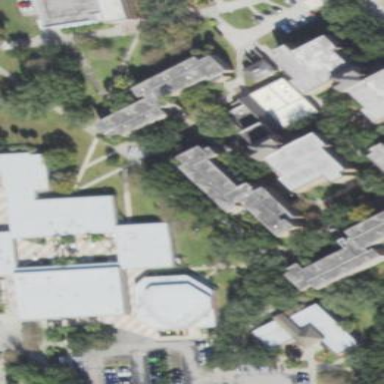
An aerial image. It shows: Dormitory building.